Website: bh-photo
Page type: account-selection
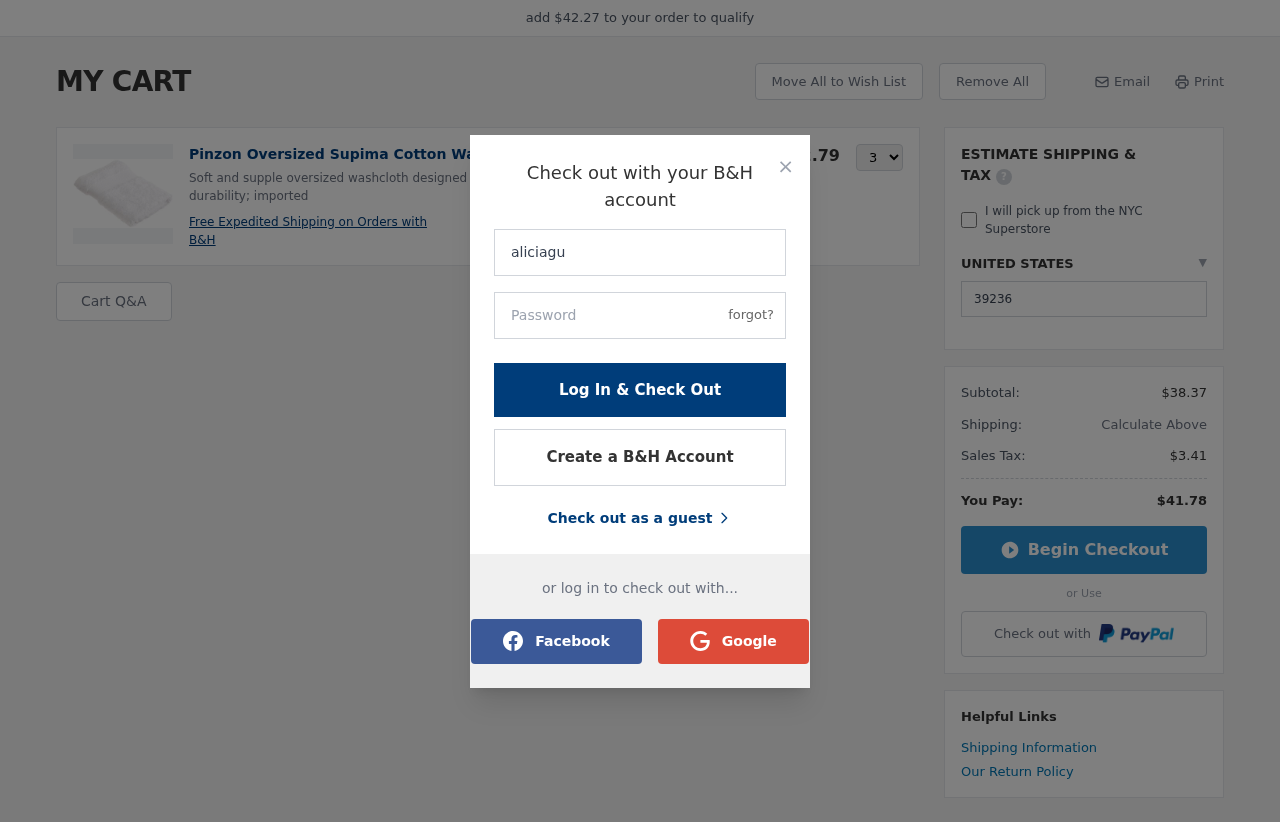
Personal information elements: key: PII_COUNTRY
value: UNITED STATES
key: PII_LOGIN_USERNAME
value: aliciagutierrez51
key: PII_POSTCODE
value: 39236
Product elements: key: PRODUCT1_DESC
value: Soft and supple oversized washcloth designed for great absorbency and durability; imported
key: PRODUCT1_NAME
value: Pinzon Oversized Supima Cotton Wash Cloth, White
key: PRODUCT1_PRICE
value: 12.79
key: PRODUCT1_QUANTITY
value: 3
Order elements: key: ORDER_SUBTOTAL
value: $38.37
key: ORDER_TAX
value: $3.41
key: ORDER_TOTAL
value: $41.78
Other elements: key: AMOUNT_TO_QUALIFY
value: $42.27